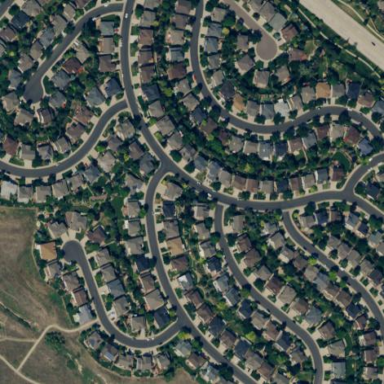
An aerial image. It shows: Residential area consisting of single-family homes.